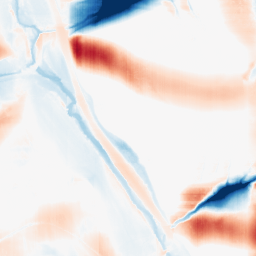
Category: morphological
Decomposition family: morphological_square
Decomposition parameters: operation: average
size: 50
Upsampling method: sinc_blackman
Upsampling parameters: scale: 2
kernel_size: 8
Upsampling scale: 2